Interaction volume radius: 5 \u00c5
Interaction volume height: 15 \u00c5
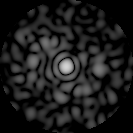
Disorder parameter: 0.8349